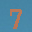
Label: 7